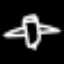
Label: airplane